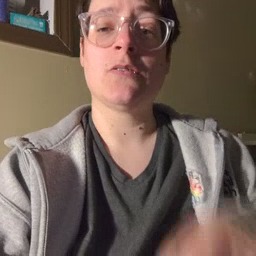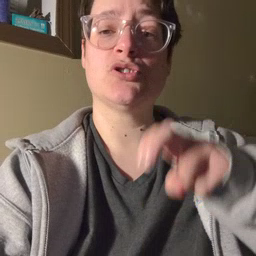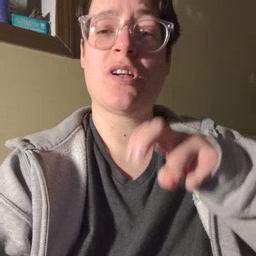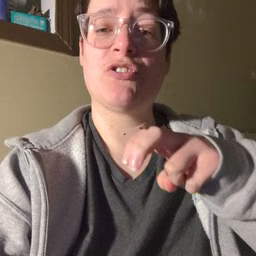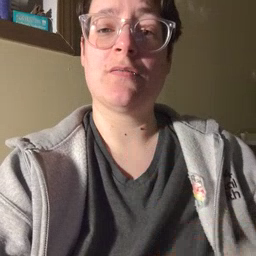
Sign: chair